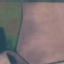
Label: AnnualCrop